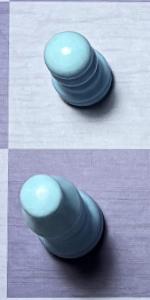
Label: Bishop_White